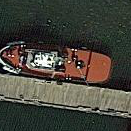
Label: Towing_vessel